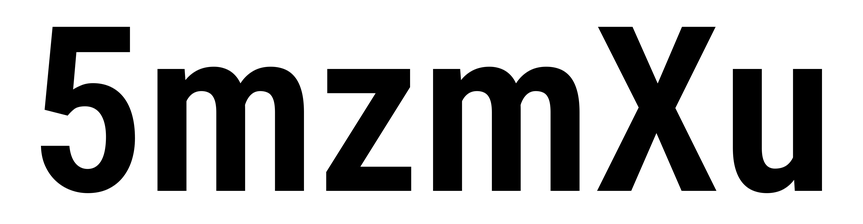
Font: Roboto_Condensed_SemiBold